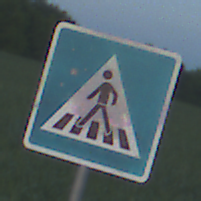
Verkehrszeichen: FussgaengerueberwegRechts
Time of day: SunriseSunset
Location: Outdoor (Nature)
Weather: PartlyCloudy
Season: NotSpecified
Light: Natural